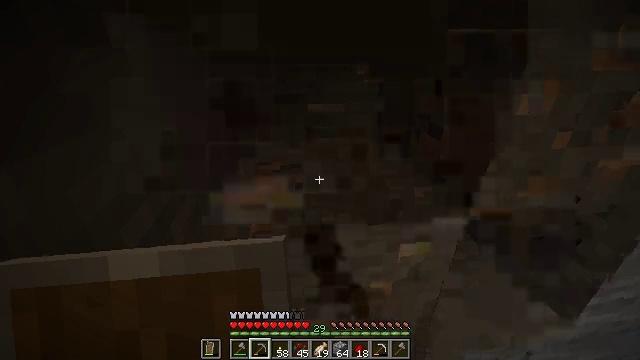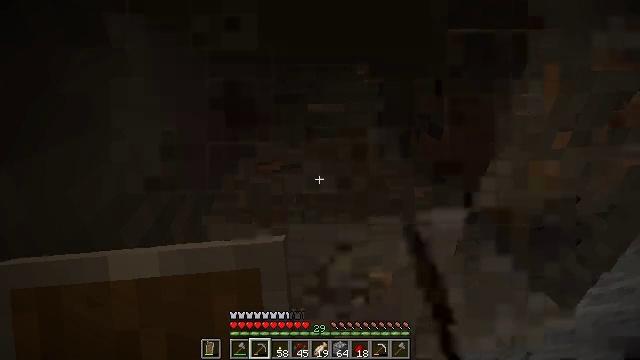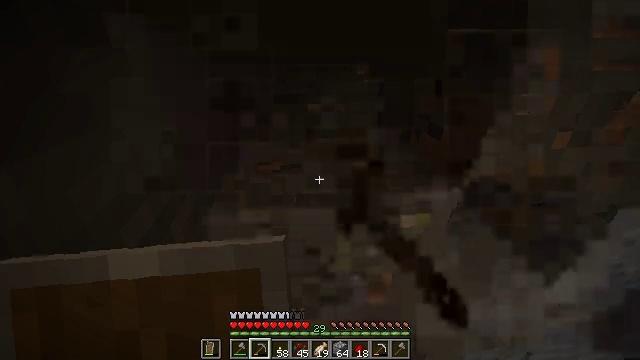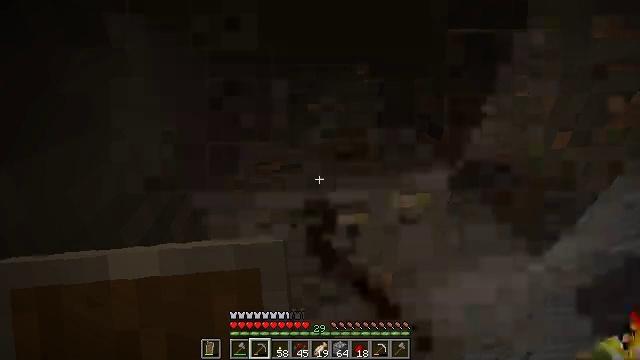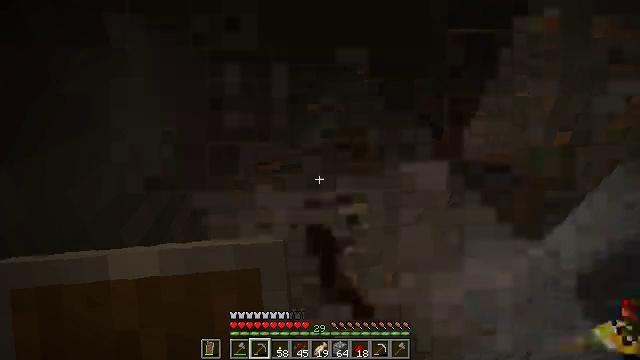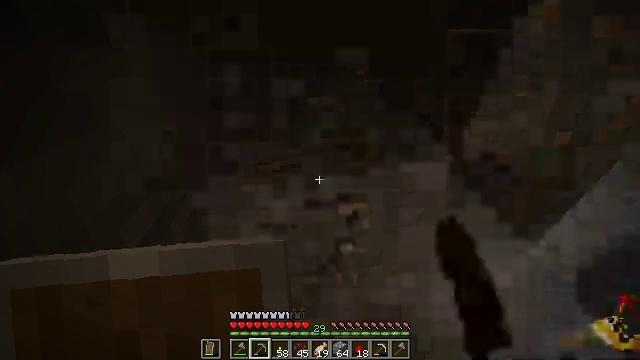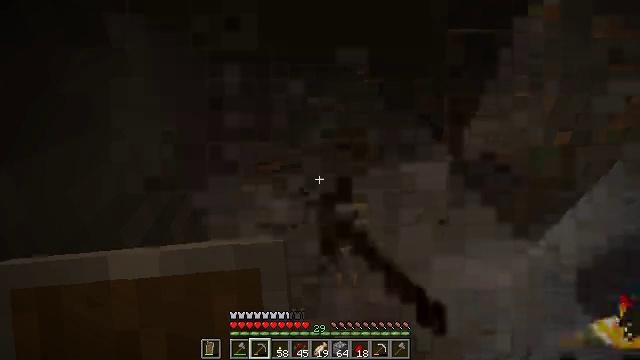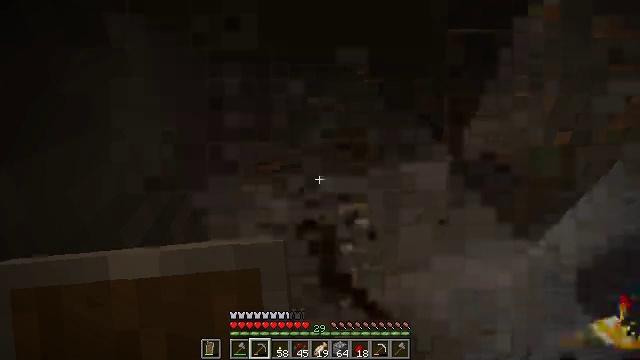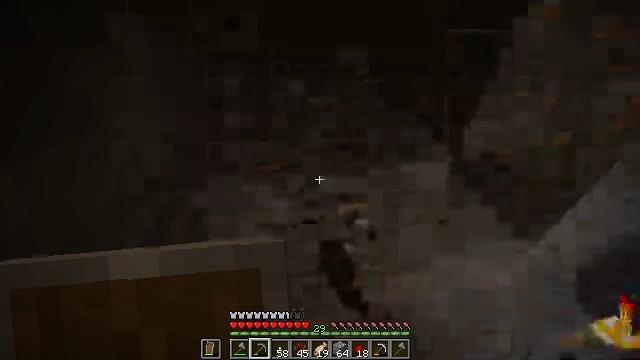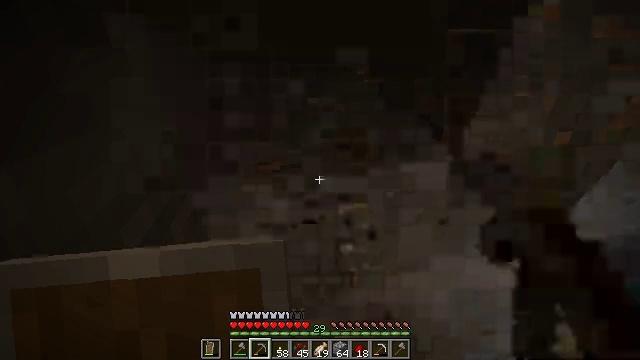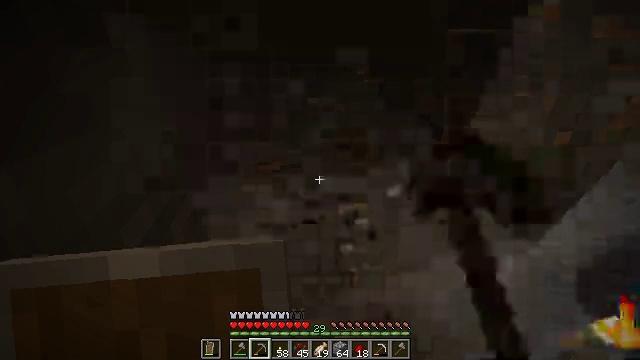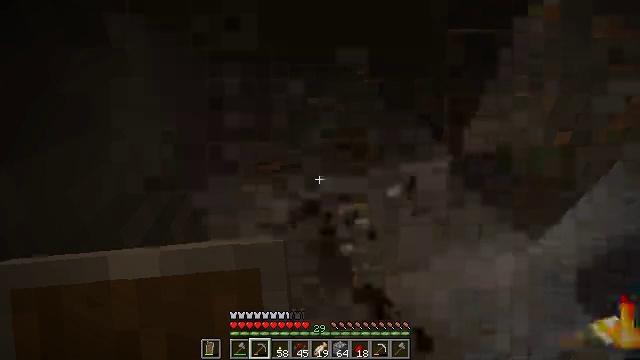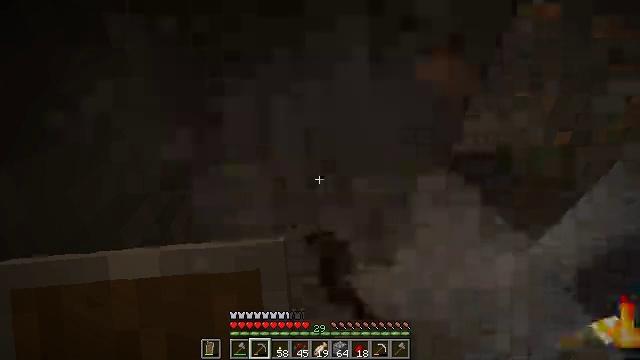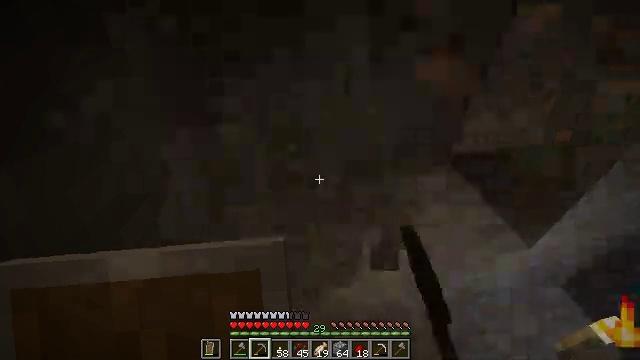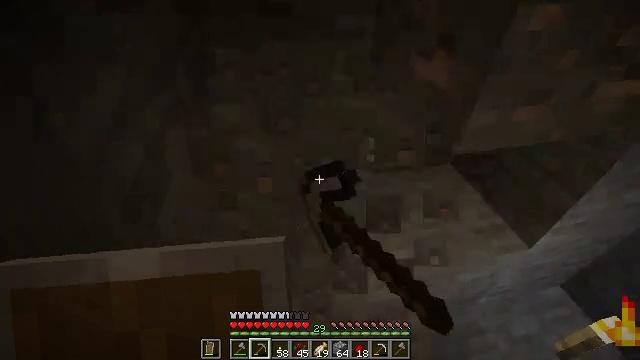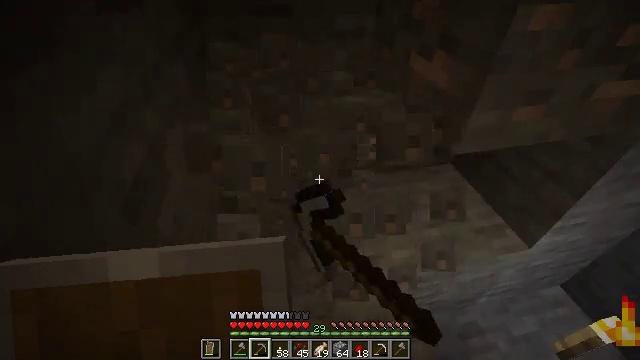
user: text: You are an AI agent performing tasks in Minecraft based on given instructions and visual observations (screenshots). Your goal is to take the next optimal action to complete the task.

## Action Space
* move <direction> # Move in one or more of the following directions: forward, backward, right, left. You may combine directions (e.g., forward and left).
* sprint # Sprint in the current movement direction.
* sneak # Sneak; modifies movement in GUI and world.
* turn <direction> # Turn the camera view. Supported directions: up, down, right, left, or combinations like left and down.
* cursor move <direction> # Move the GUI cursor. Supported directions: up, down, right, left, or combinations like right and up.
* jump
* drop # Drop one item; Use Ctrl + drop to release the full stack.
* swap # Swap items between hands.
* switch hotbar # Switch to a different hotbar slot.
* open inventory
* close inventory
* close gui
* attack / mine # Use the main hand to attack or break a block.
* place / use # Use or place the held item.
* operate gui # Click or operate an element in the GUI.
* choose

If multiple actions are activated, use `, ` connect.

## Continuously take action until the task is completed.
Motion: motion action
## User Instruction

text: Mine the iron ore underground.
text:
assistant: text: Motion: turn down, attack / mine
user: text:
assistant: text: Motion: turn right and down, attack / mine
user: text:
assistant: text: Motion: turn right and down, attack / mine
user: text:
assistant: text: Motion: turn down, attack / mine
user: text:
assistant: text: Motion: attack / mine
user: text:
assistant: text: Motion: attack / mine
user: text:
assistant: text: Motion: attack / mine
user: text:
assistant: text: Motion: attack / mine
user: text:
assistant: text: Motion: attack / mine
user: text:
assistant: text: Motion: attack / mine
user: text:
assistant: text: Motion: attack / mine
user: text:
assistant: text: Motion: attack / mine
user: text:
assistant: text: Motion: attack / mine
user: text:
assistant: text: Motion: attack / mine
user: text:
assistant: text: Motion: attack / mine
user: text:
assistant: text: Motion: attack / mine
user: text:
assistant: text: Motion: attack / mine
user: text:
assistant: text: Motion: attack / mine
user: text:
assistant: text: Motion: move forward, turn right and up, attack / mine
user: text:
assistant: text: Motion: move forward, turn right and up, attack / mine
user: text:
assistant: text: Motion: move forward, turn right and up, attack / mine
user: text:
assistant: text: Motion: turn right, attack / mine
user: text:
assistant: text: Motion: turn right, attack / mine
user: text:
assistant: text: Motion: turn right, attack / mine
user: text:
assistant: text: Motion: turn right, attack / mine
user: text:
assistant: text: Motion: turn right, attack / mine
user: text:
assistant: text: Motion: turn right, attack / mine
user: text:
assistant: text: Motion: attack / mine
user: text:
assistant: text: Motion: attack / mine
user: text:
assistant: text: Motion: attack / mine